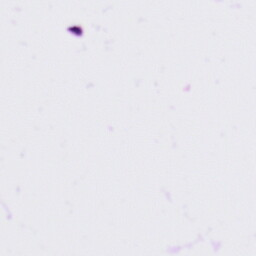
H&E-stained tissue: Tonsil